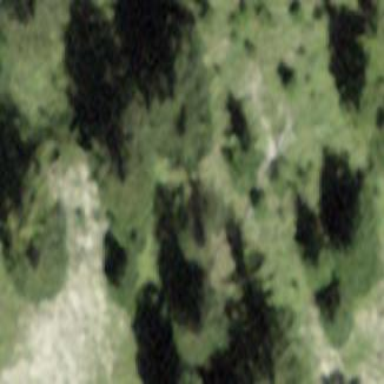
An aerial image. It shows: Patch of scrub vegetation.